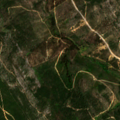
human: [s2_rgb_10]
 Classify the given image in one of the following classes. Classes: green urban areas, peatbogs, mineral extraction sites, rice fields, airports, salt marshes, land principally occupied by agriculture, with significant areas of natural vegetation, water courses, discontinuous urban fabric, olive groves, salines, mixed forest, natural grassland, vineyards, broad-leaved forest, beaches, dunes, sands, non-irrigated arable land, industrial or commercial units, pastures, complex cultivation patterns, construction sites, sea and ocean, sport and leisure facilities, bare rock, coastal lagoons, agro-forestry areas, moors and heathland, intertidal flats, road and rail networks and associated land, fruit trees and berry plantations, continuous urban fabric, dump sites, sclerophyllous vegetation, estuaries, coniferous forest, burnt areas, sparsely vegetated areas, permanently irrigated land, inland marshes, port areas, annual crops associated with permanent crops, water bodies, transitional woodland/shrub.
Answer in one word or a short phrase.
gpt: transitional woodland/shrub